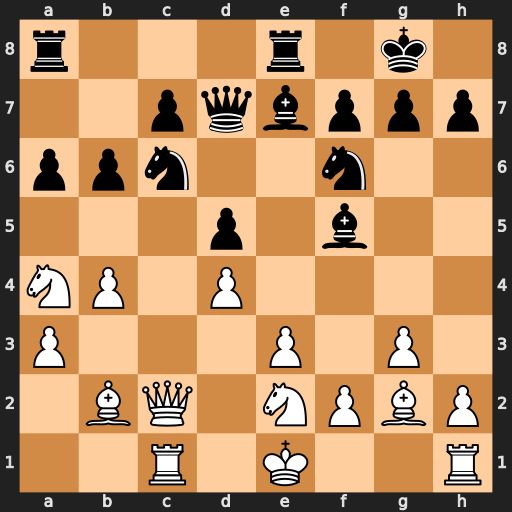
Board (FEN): r3r1k1/2pqbppp/ppn2n2/3p1b2/NP1P4/P3P1P1/1BQ1NPBP/2R1K2R
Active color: w
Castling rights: K
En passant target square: -
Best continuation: Qxc6 Qxc6 Rxc6